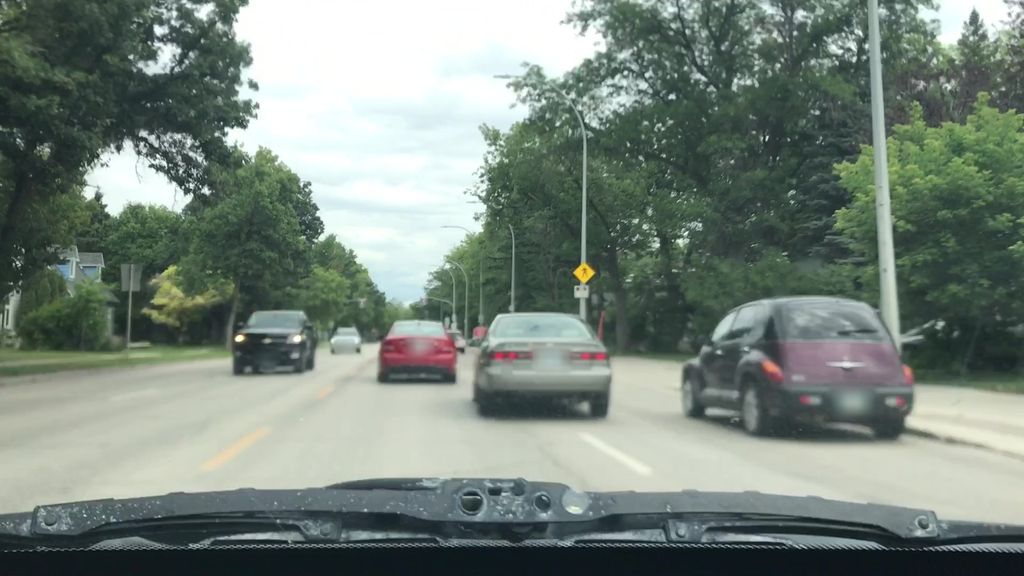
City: winnipeg